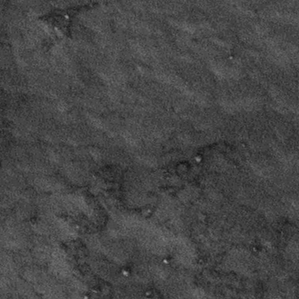
Label: frost